Question: Count the number of objects in the diagram.
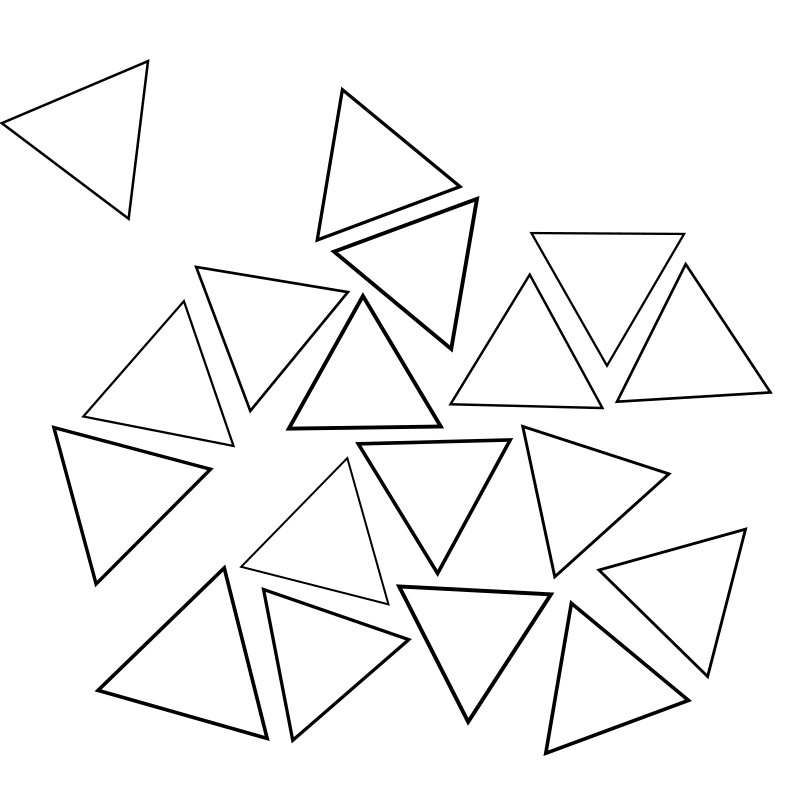
Answer: 18